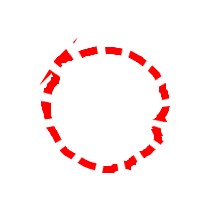
Shape: circle